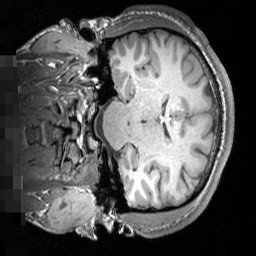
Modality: T1w
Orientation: coronal
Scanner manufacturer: siemens
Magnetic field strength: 3 T
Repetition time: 1.5 s
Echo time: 0.00291 s